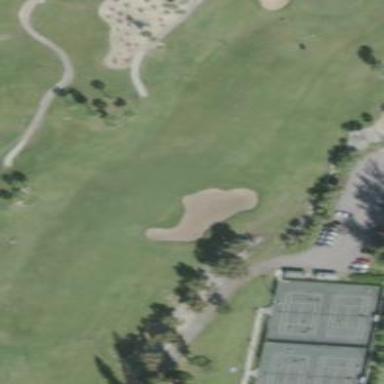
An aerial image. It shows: Grassy area designated as golf fairway.